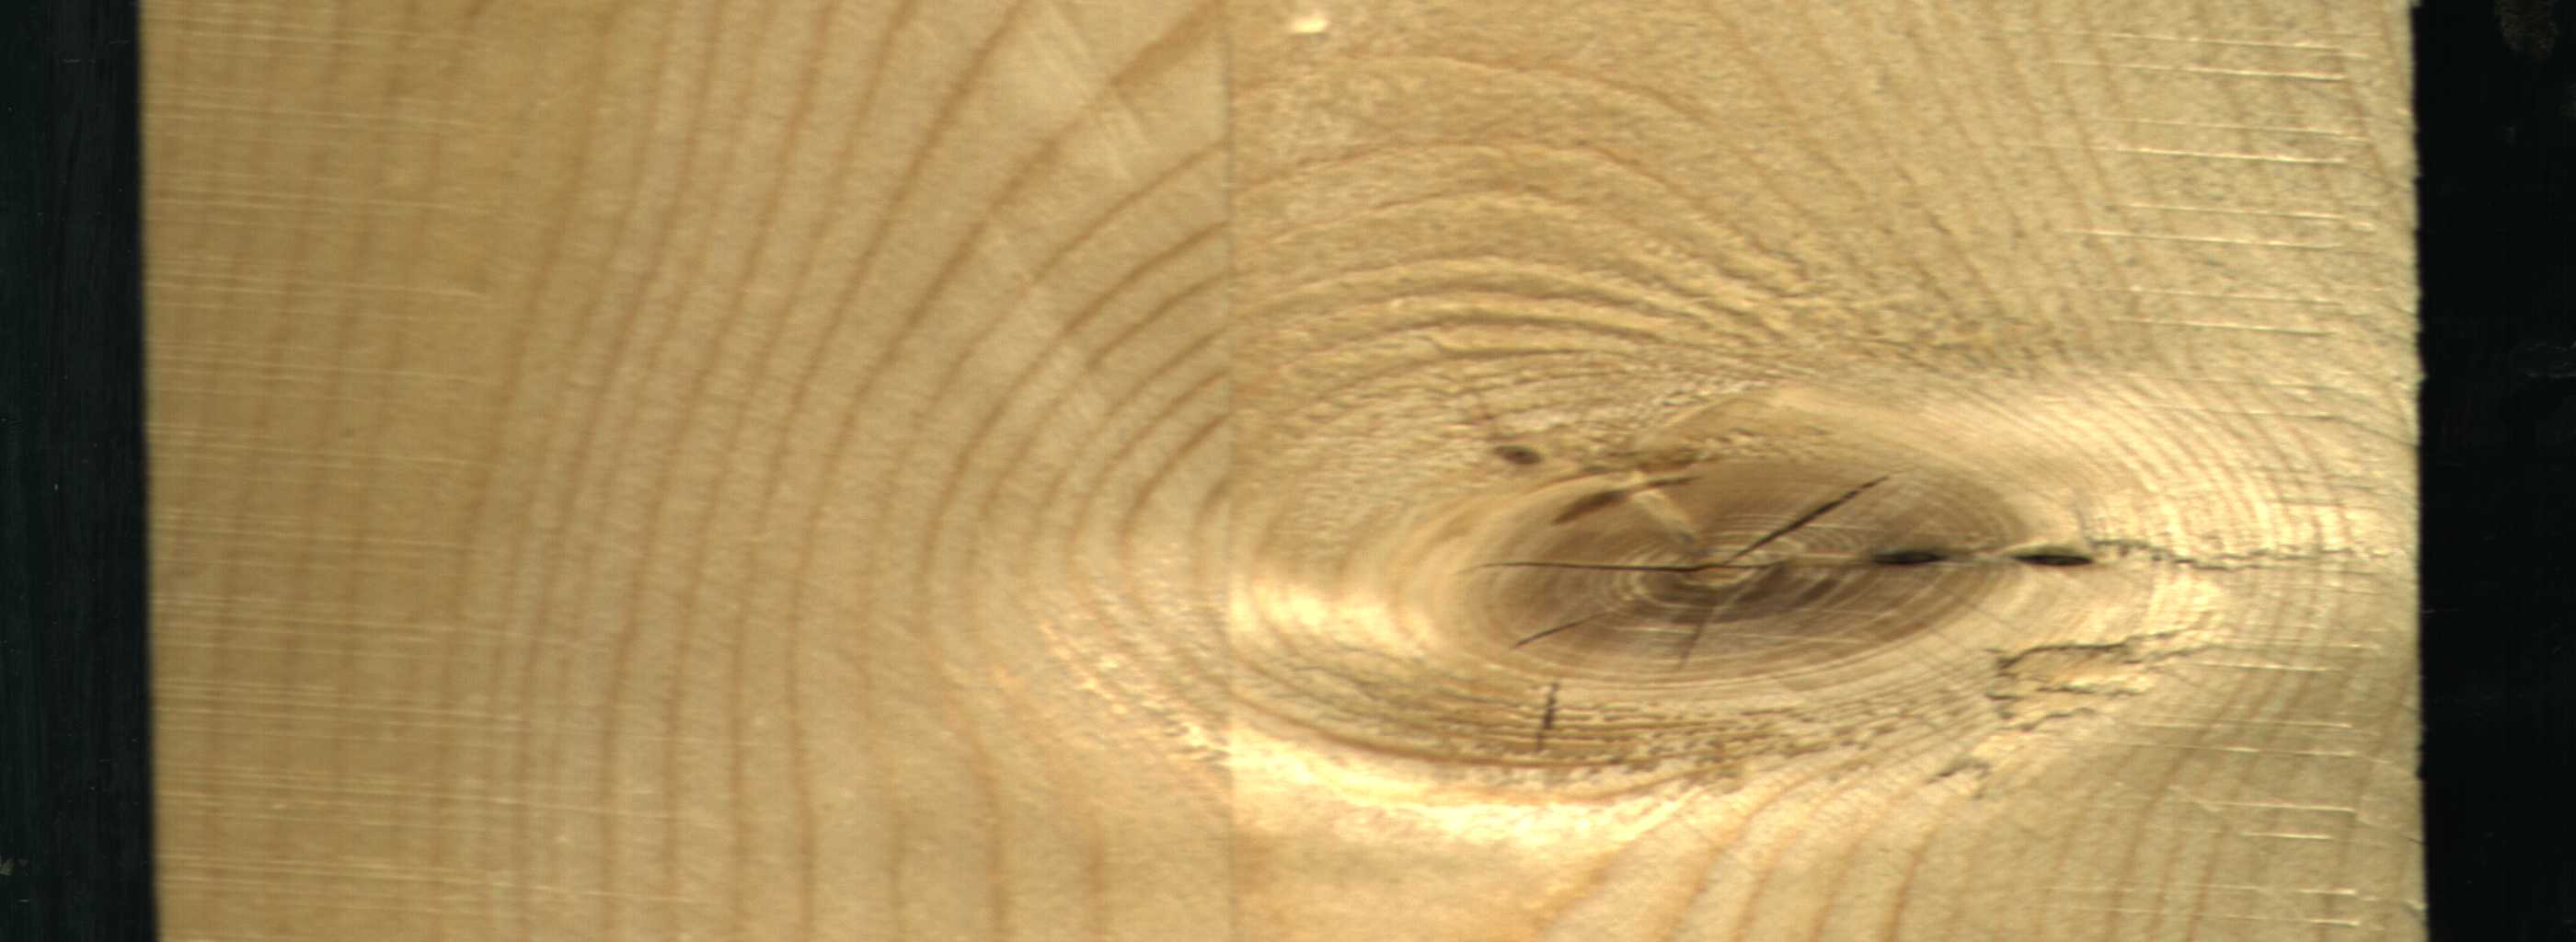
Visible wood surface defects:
knot_with_crack
Dead_Knot
Live_Knot